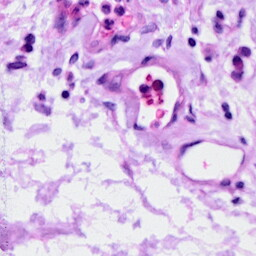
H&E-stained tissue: Ovarian